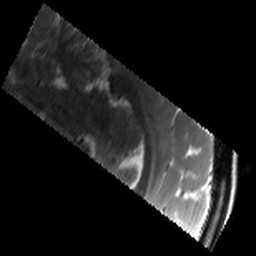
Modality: T2w
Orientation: sagittal
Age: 22
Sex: female
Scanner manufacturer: siemens
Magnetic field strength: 3 T
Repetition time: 8.02 s
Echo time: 0.08 s